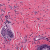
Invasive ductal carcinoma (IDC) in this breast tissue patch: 0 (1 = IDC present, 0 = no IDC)